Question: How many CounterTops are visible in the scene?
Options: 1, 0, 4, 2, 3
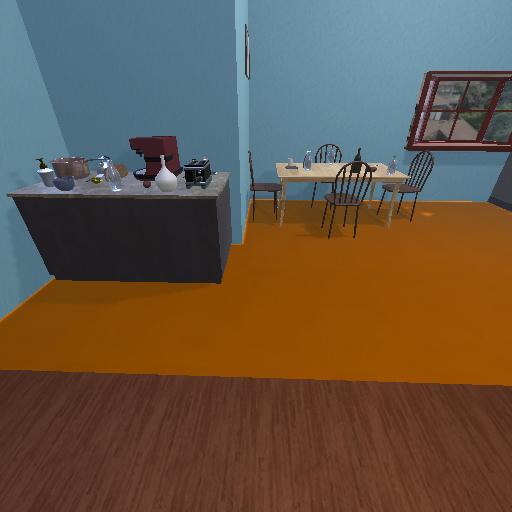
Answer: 1